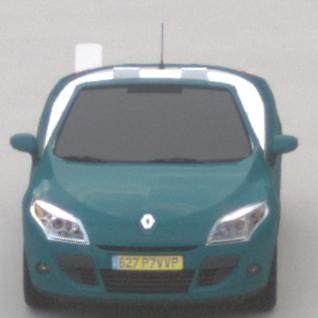
Make: Renault
Model: Mégane Coupé-Cabriolet 1.6 16V 110
Detailed model: Mégane (III) Coupé-Cabriolet
Model produced from: 2010/06
Model produced until: 2013/03
Doors: 2
Color: blue
Road condition: dry road
Daytime: sunrise or sunset
Contrast: low contrast